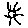
Label: sun